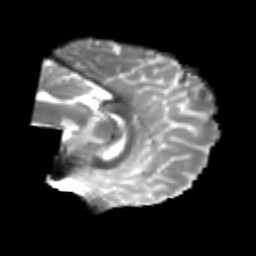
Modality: T2w
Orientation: sagittal
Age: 28
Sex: male
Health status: healthy